Field crop: tomato
Growth stage: 2
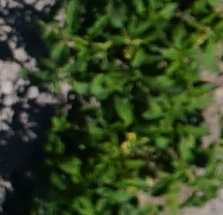
Species: tomato